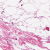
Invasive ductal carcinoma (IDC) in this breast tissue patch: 0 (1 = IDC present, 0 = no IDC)